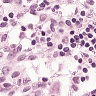
Metastatic tissue present: no